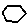
Label: hexagon